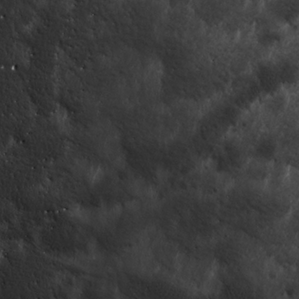
Label: non_frost